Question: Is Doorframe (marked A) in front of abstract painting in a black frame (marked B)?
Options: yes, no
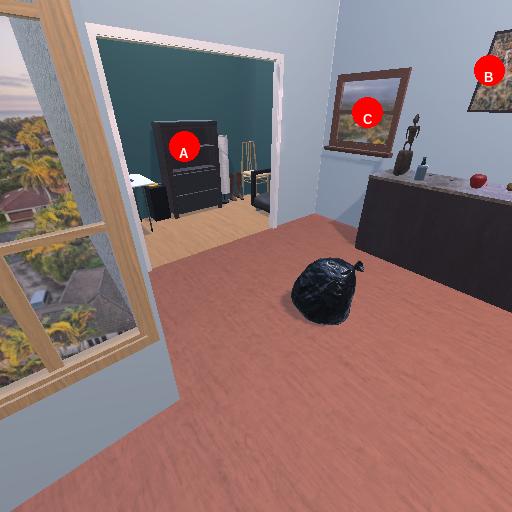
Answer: yes